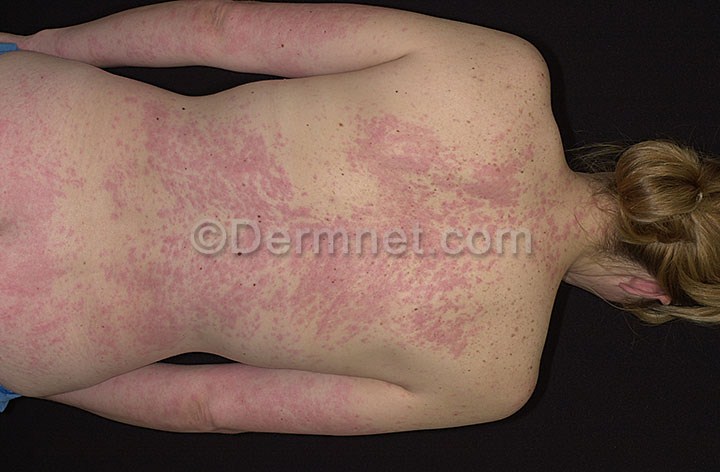
Disease: Urticaria Hives